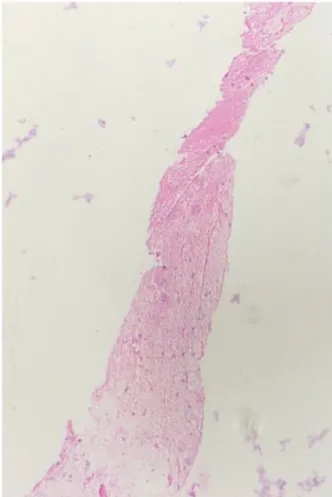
Lung biopsy 20x light microscope image. (A, B) respectively shows 20x light microscope images of two lung biopsy tissues.
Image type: pathology (h&e)